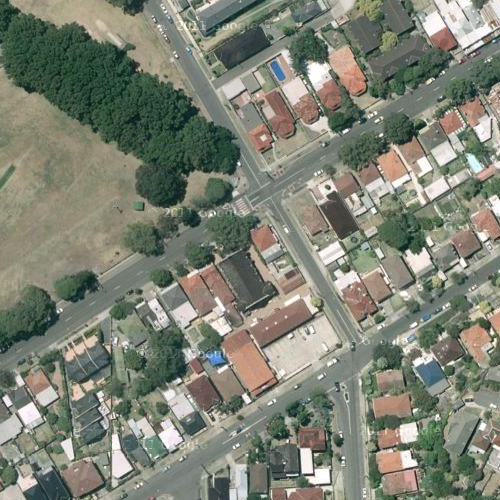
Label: sydney